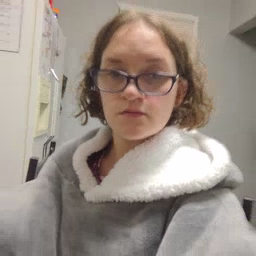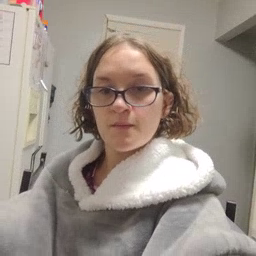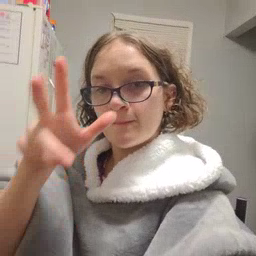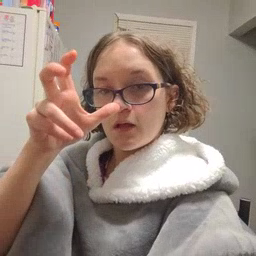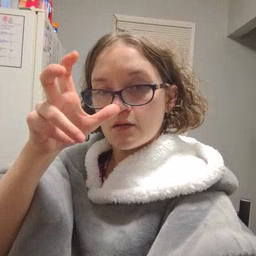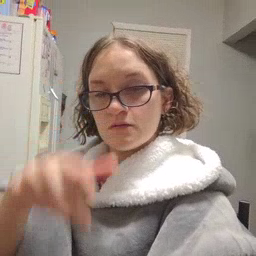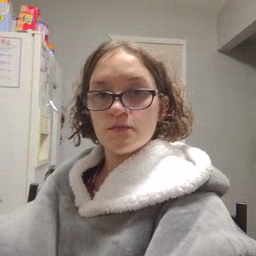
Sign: bug